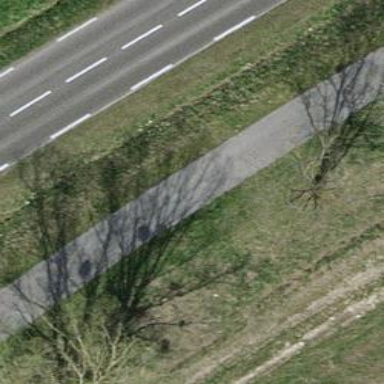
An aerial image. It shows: Bench.